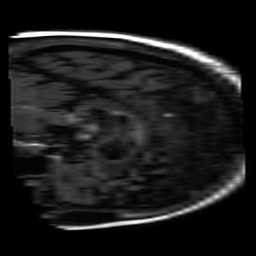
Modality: FLAIR
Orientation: sagittal
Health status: ill
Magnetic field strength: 3 T